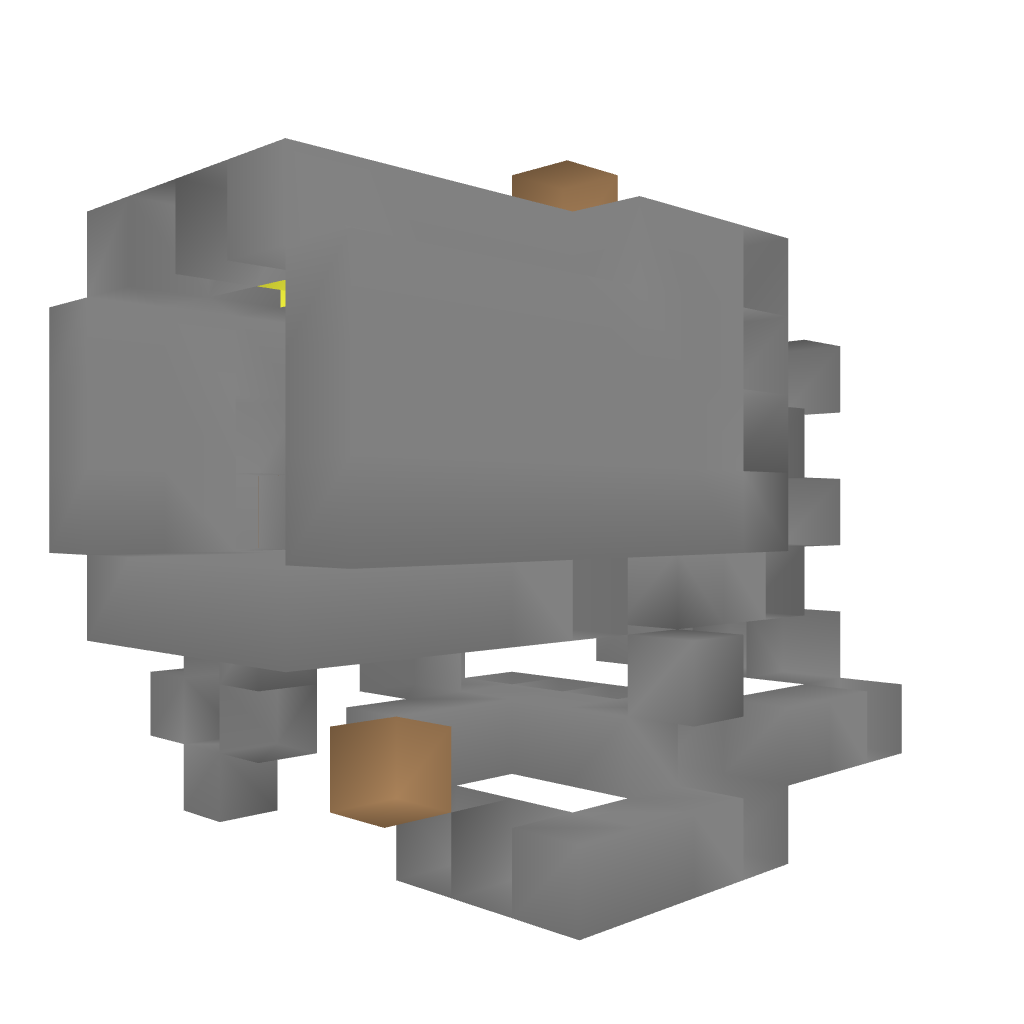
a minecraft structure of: Compact Vending Machine bad low quality